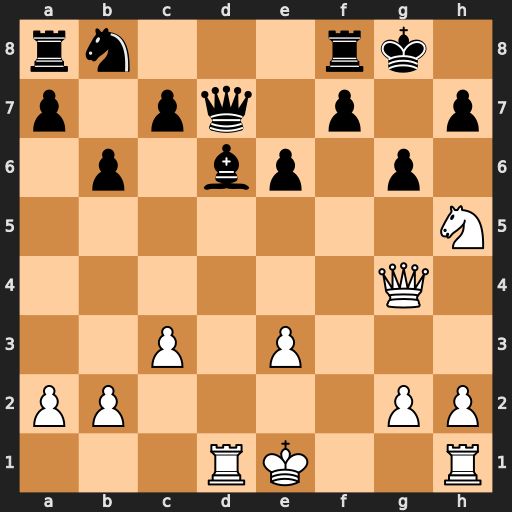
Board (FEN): rn3rk1/p1pq1p1p/1p1bp1p1/7N/6Q1/2P1P3/PP4PP/3RK2R
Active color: w
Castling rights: K
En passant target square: -
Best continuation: Nf6+ Kg7 Nxd7